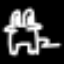
Label: frog